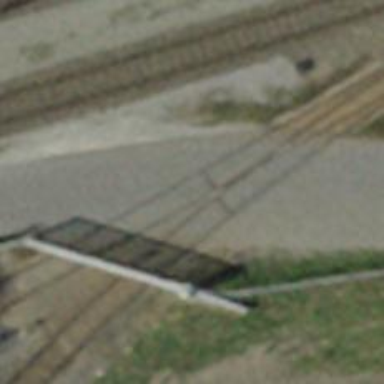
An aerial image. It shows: Railway level crossing.